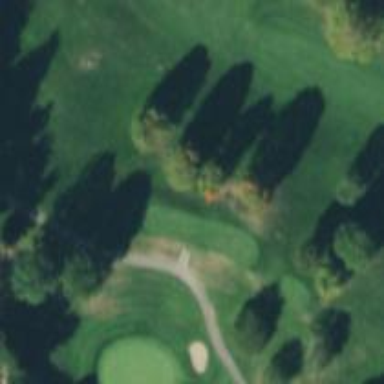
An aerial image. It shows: View of golf hole.